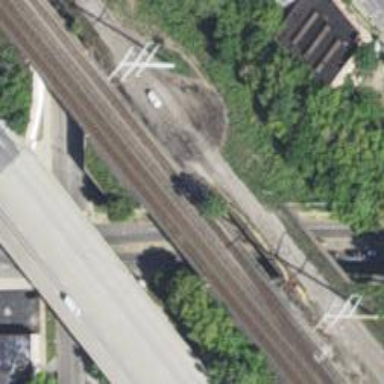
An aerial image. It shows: Abandoned railway track on bridge.